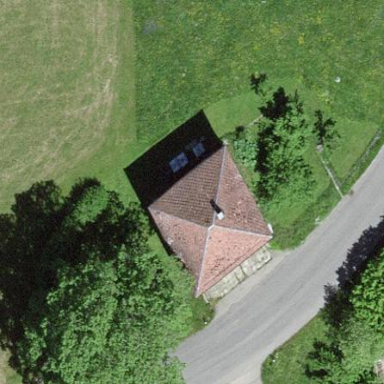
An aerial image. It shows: Detached building.